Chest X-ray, PA view. Patient: 66 years old, sex F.
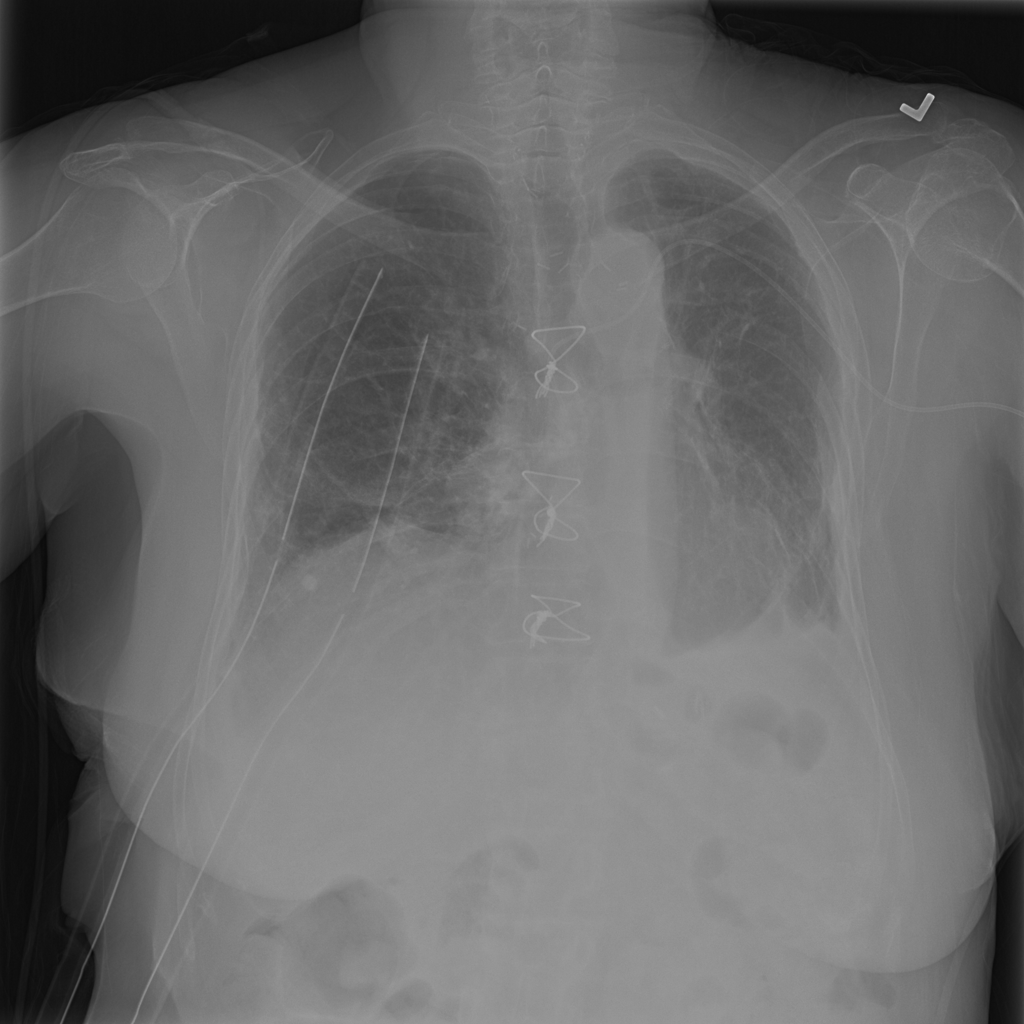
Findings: No Finding